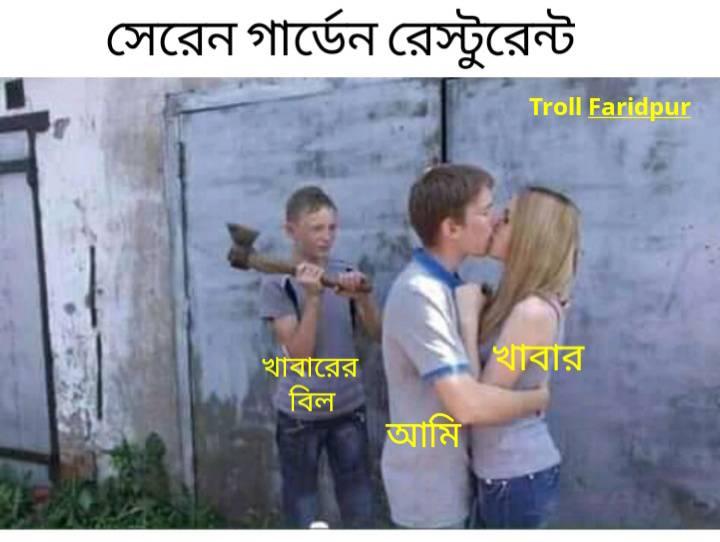
Caption: সেরেন গার্ডেন রেস্টুরেন্ট     খাবারের বিল   আমি   খাবার
Label: non-hate